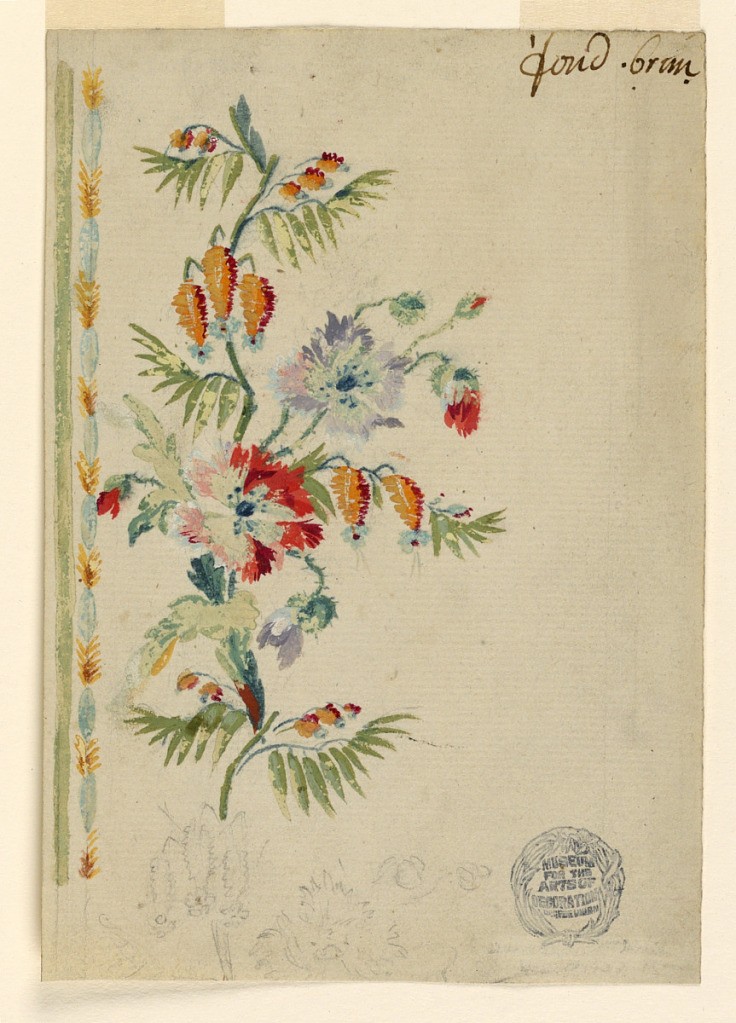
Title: Design for an Embroidered Vertical Border of the "Fabrique de St. Ruf"
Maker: Fabrique de Saint Ruf, Lyon, France
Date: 1775–1790
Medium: Graphite, brush and gouache on paper
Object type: Drawing
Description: A stripe and a row of oblongs alternating with leaves are at left. Rising stem with flowers at right.